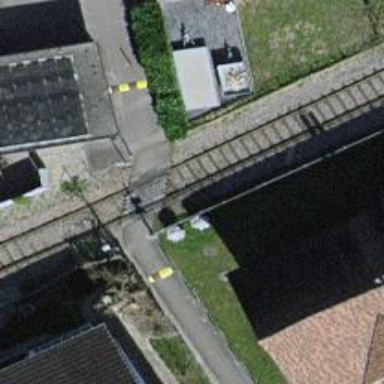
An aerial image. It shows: Railway crossing.